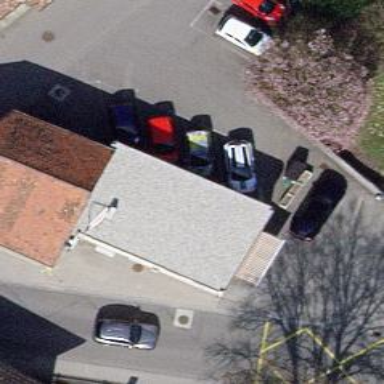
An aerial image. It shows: Fast food establishment.